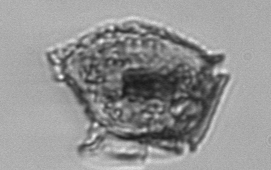
Label: Dinophysis_norvegica